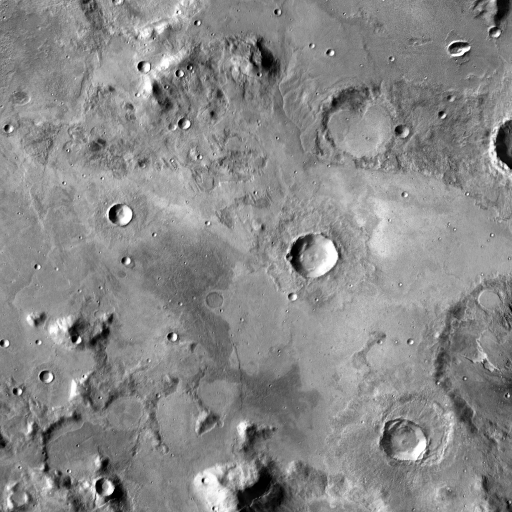
Crater classes present: Background, Other, Layered, Buried